Interaction volume radius: 5 \u00c5
Interaction volume height: 10 \u00c5
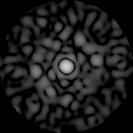
Disorder parameter: 0.8171